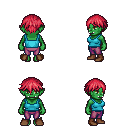
a pixel art fantasy rpg character, female body template, orc, green skin, teal pirate shirt, magenta pants, ruby red short bangs hairstyle, brown shoes, four views (front, back, left, right), 2x2 character sprite sheet, small pixel art, hard edges, no anti-aliasing